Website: walmart
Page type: cart
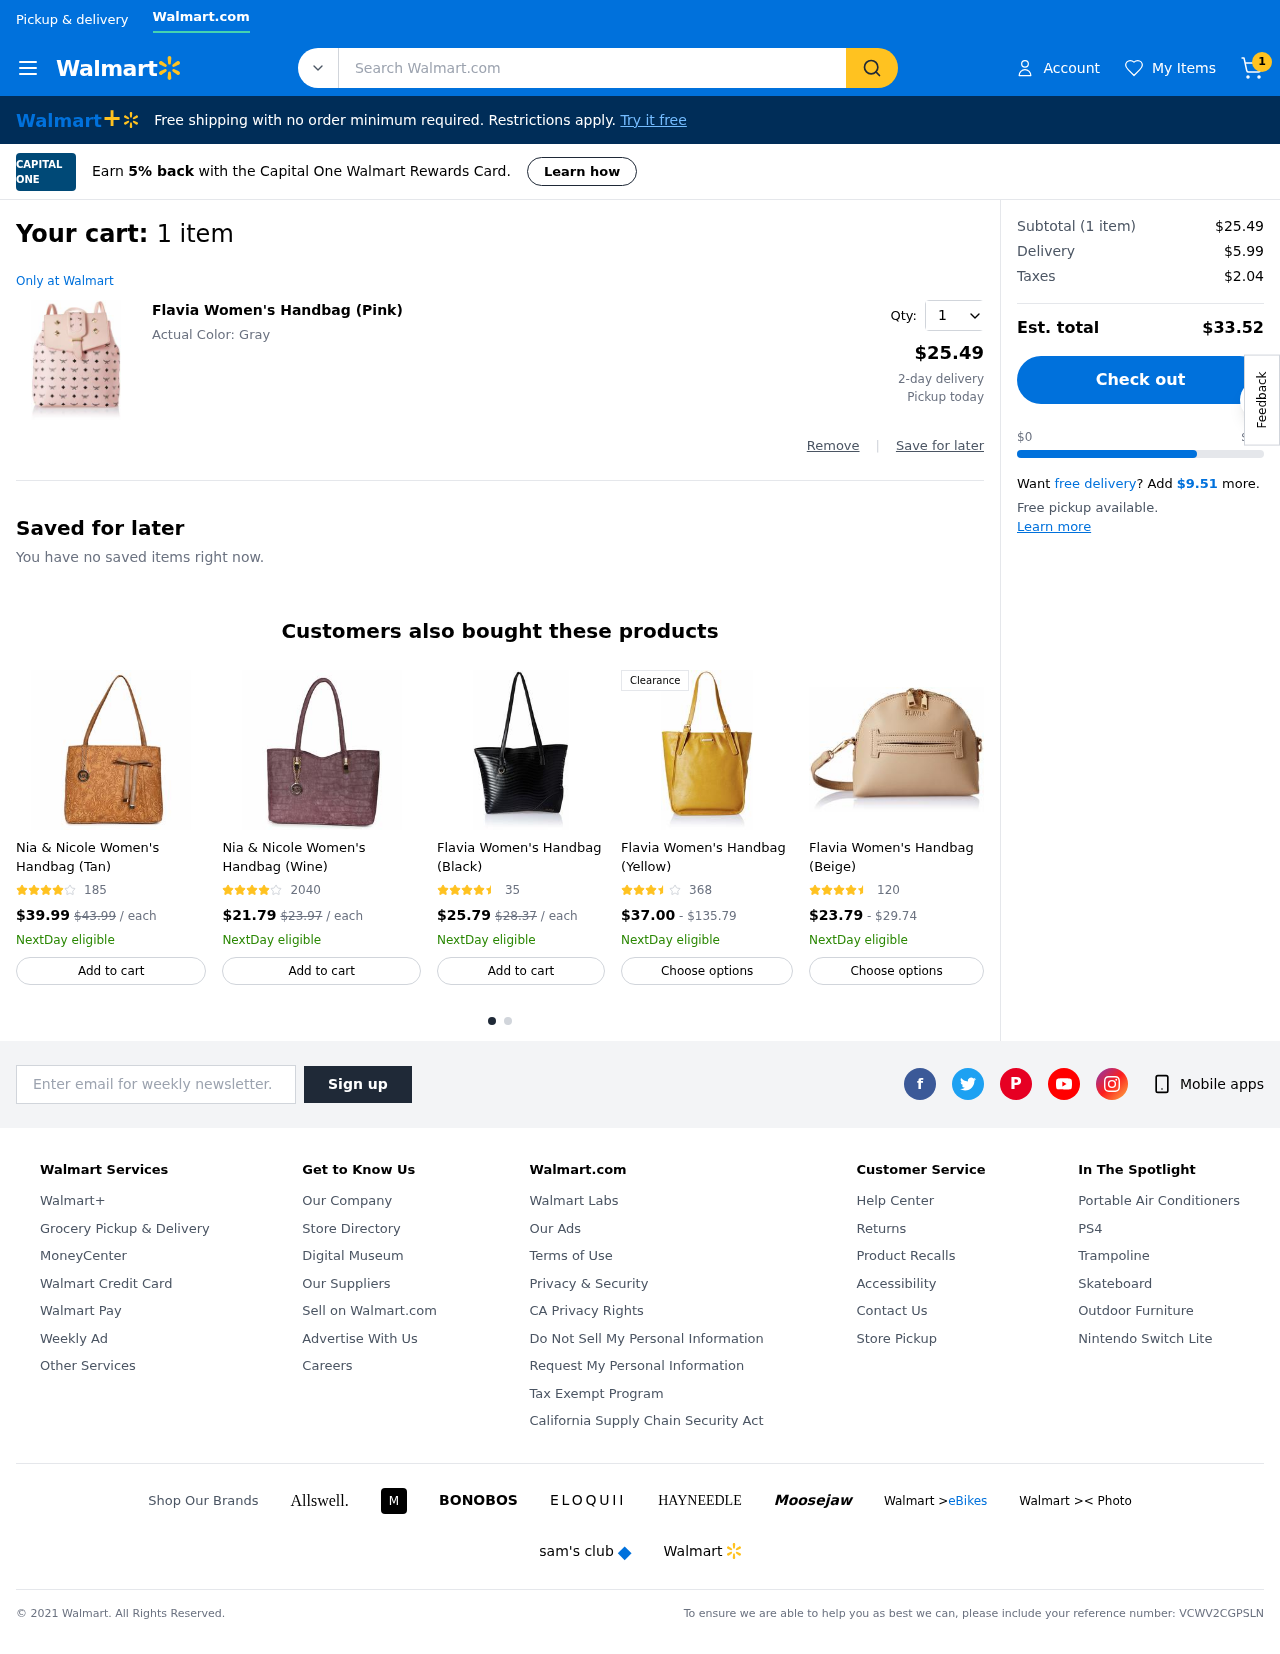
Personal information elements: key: PII_EMAIL
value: ovaldez@yahoo.com
Product elements: key: PRODUCT1_NAME
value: Flavia Women's Handbag (Pink)
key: PRODUCT1_PRICE
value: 25.49
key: PRODUCT1_QUANTITY
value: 1
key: PRODUCT2_NAME
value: Nia & Nicole Women's Handbag (Tan)
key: PRODUCT2_NUM_RATINGS
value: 185
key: PRODUCT2_PRICE
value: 39.99
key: PRODUCT3_NAME
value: Nia & Nicole Women's Handbag (Wine)
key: PRODUCT3_NUM_RATINGS
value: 2040
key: PRODUCT3_PRICE
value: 21.79
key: PRODUCT4_NAME
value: Flavia Women's Handbag (Black)
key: PRODUCT4_NUM_RATINGS
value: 35
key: PRODUCT4_PRICE
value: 25.79
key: PRODUCT5_NAME
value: Flavia Women's Handbag (Yellow)
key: PRODUCT5_NUM_RATINGS
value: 368
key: PRODUCT5_PRICE
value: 37
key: PRODUCT6_NAME
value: Flavia Women's Handbag (Beige)
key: PRODUCT6_NUM_RATINGS
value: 120
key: PRODUCT6_PRICE
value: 23.79
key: PRODUCT2_ORIGINAL_PRICE
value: $43.99
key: PRODUCT3_ORIGINAL_PRICE
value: $23.97
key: PRODUCT4_ORIGINAL_PRICE
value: $28.37
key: PRODUCT5_PRICE_MAX
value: $135.79
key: PRODUCT6_PRICE_MAX
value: $29.74
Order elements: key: ORDER_NUM_ITEMS
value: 1
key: ORDER_NUM_ITEMS
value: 1 item
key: ORDER_SUBTOTAL
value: $25.49
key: ORDER_SHIPPING_COST
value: $5.99
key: ORDER_TAX
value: $2.04
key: ORDER_TOTAL
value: $33.52
Search elements: key: HEADER_SEARCH
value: Search Walmart.com